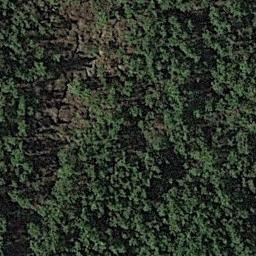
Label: forest